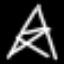
Label: The Eiffel Tower